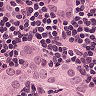
Metastatic tissue present: yes